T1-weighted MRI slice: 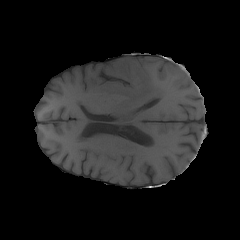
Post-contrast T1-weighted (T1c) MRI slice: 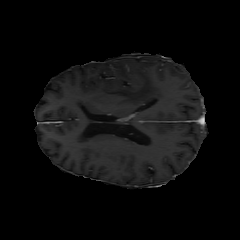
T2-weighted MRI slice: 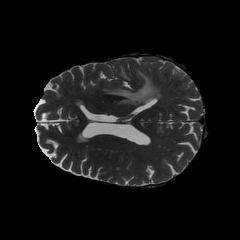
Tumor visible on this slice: yes